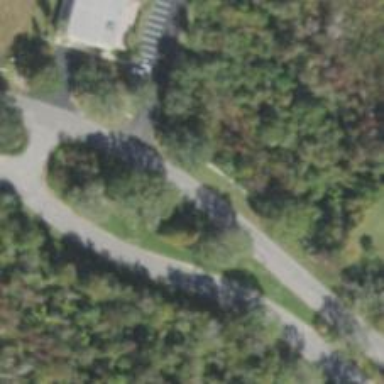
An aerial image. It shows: Residential road.